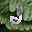
Label: 2